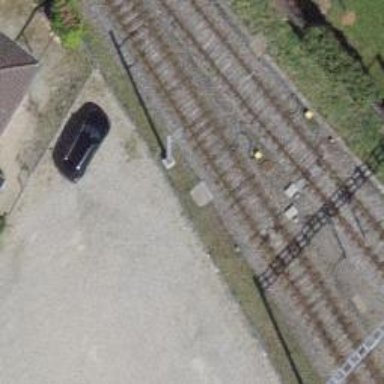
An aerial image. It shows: Railway switch.